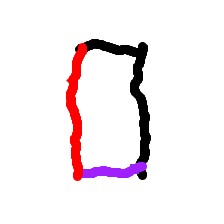
Shape: rectangle